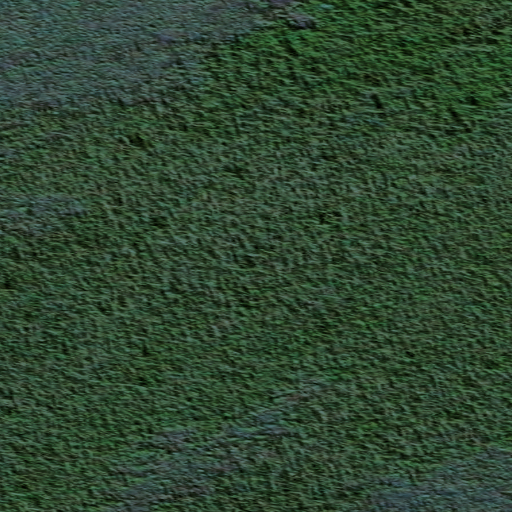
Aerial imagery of mountains in Alaska named Coleen Hills containing only unknown